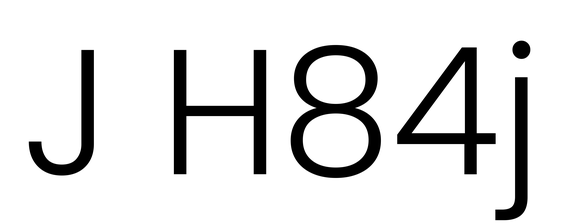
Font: Poppins-Light